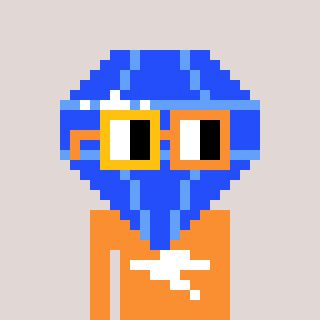
a pixel art character with square yellow and orange glasses, a blue diamond-shaped head and a orange-colored body on a warm background